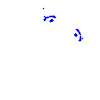
Particle: electron